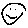
Label: smiley face